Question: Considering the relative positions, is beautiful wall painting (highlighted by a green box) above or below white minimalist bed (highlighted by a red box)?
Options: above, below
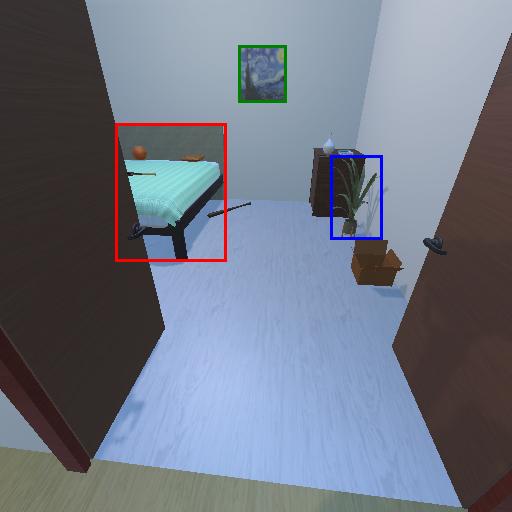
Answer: above